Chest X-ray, AP view. Patient: 58 years old, sex F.
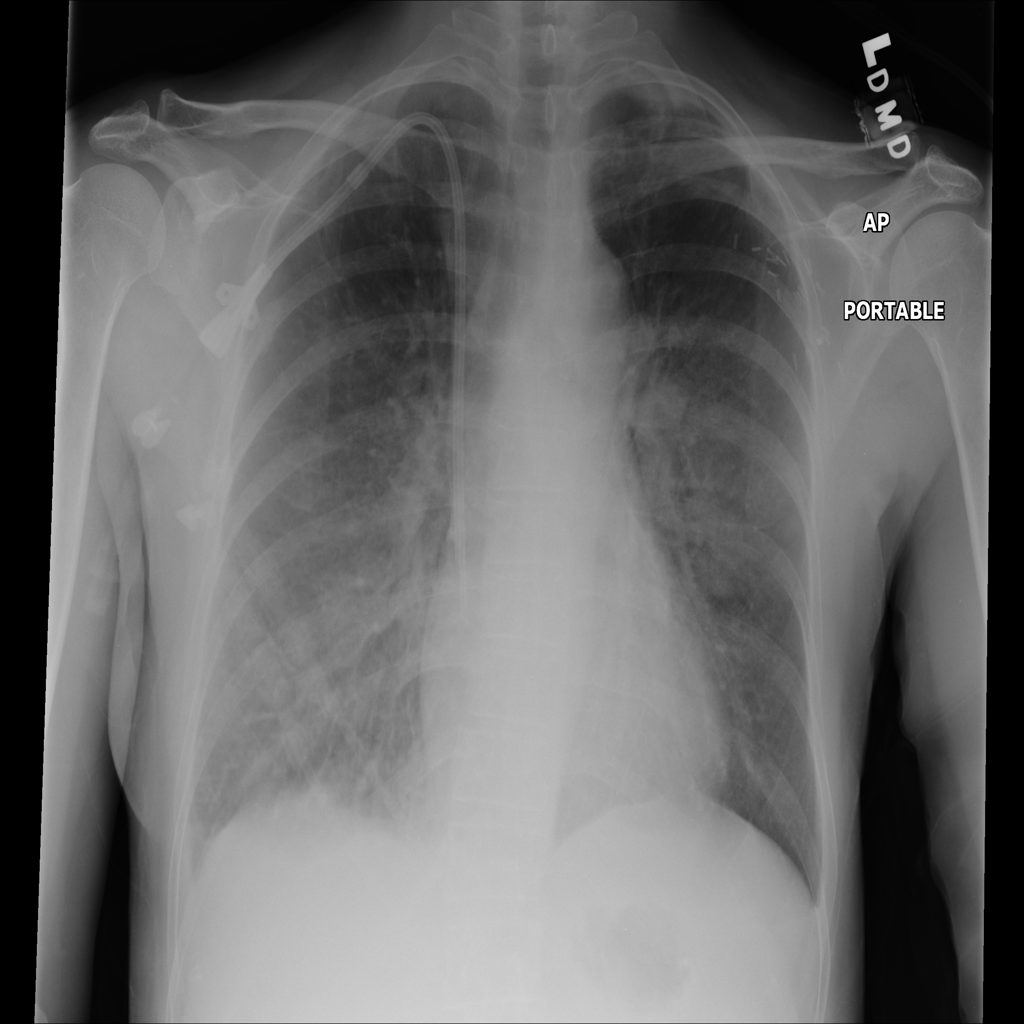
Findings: Infiltration